Question: The Mac R-Gui has a nice feature where when you start typing a function, the bottom status bar tells you what arguments the function takes. For example, see the following image, when I type traceback:

I love this feature, but would really like it if I could use Vim to get similar functionality with R, preferably something that worked well with Mac-Vim. Is there something that will display a function's arguments on the bottom of the screen (or in a mouse-over) when I begin typing an R function in (Mac)VIM?
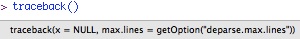
Answer: Perhaps: <URL>
If you want to use the R function that the MacGUI uses for completion try '?rcompgen'.